Field crop: tomato
Growth stage: 2
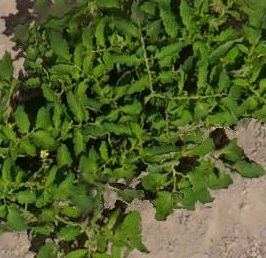
Species: tomato